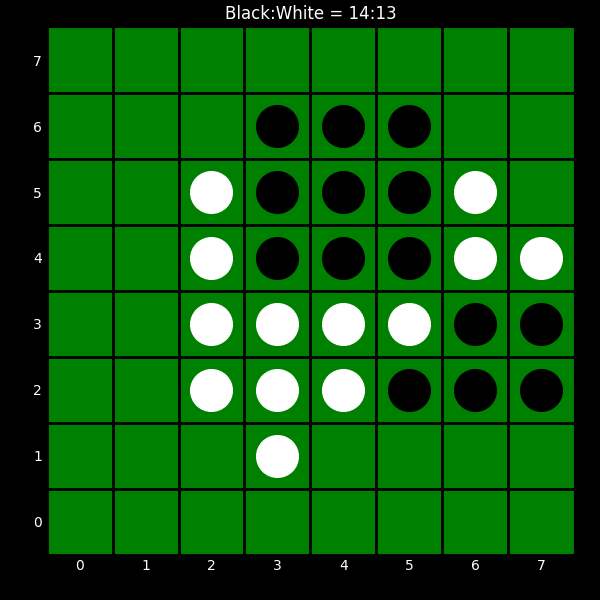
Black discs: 14
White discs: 13